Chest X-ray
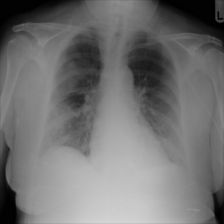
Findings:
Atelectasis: negative
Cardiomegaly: negative
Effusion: positive
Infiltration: positive
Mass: negative
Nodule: negative
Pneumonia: negative
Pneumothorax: negative
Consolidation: negative
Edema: negative
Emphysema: negative
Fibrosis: negative
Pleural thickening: negative
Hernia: negative